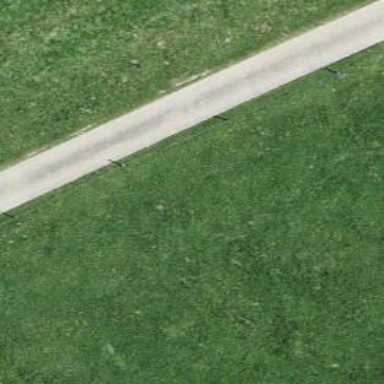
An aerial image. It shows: Track with grade 1 quality.